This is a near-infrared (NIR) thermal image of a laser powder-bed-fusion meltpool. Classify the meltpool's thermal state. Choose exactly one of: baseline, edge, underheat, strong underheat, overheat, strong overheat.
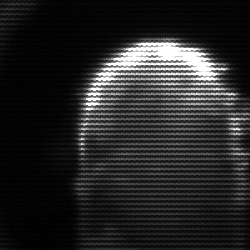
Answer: baseline